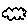
Label: cloud